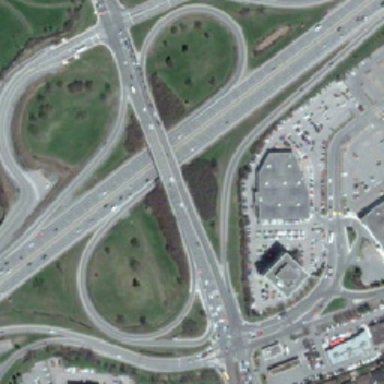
A viaduct divided into some ring viaduct area and two straight viaduct area .